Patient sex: M
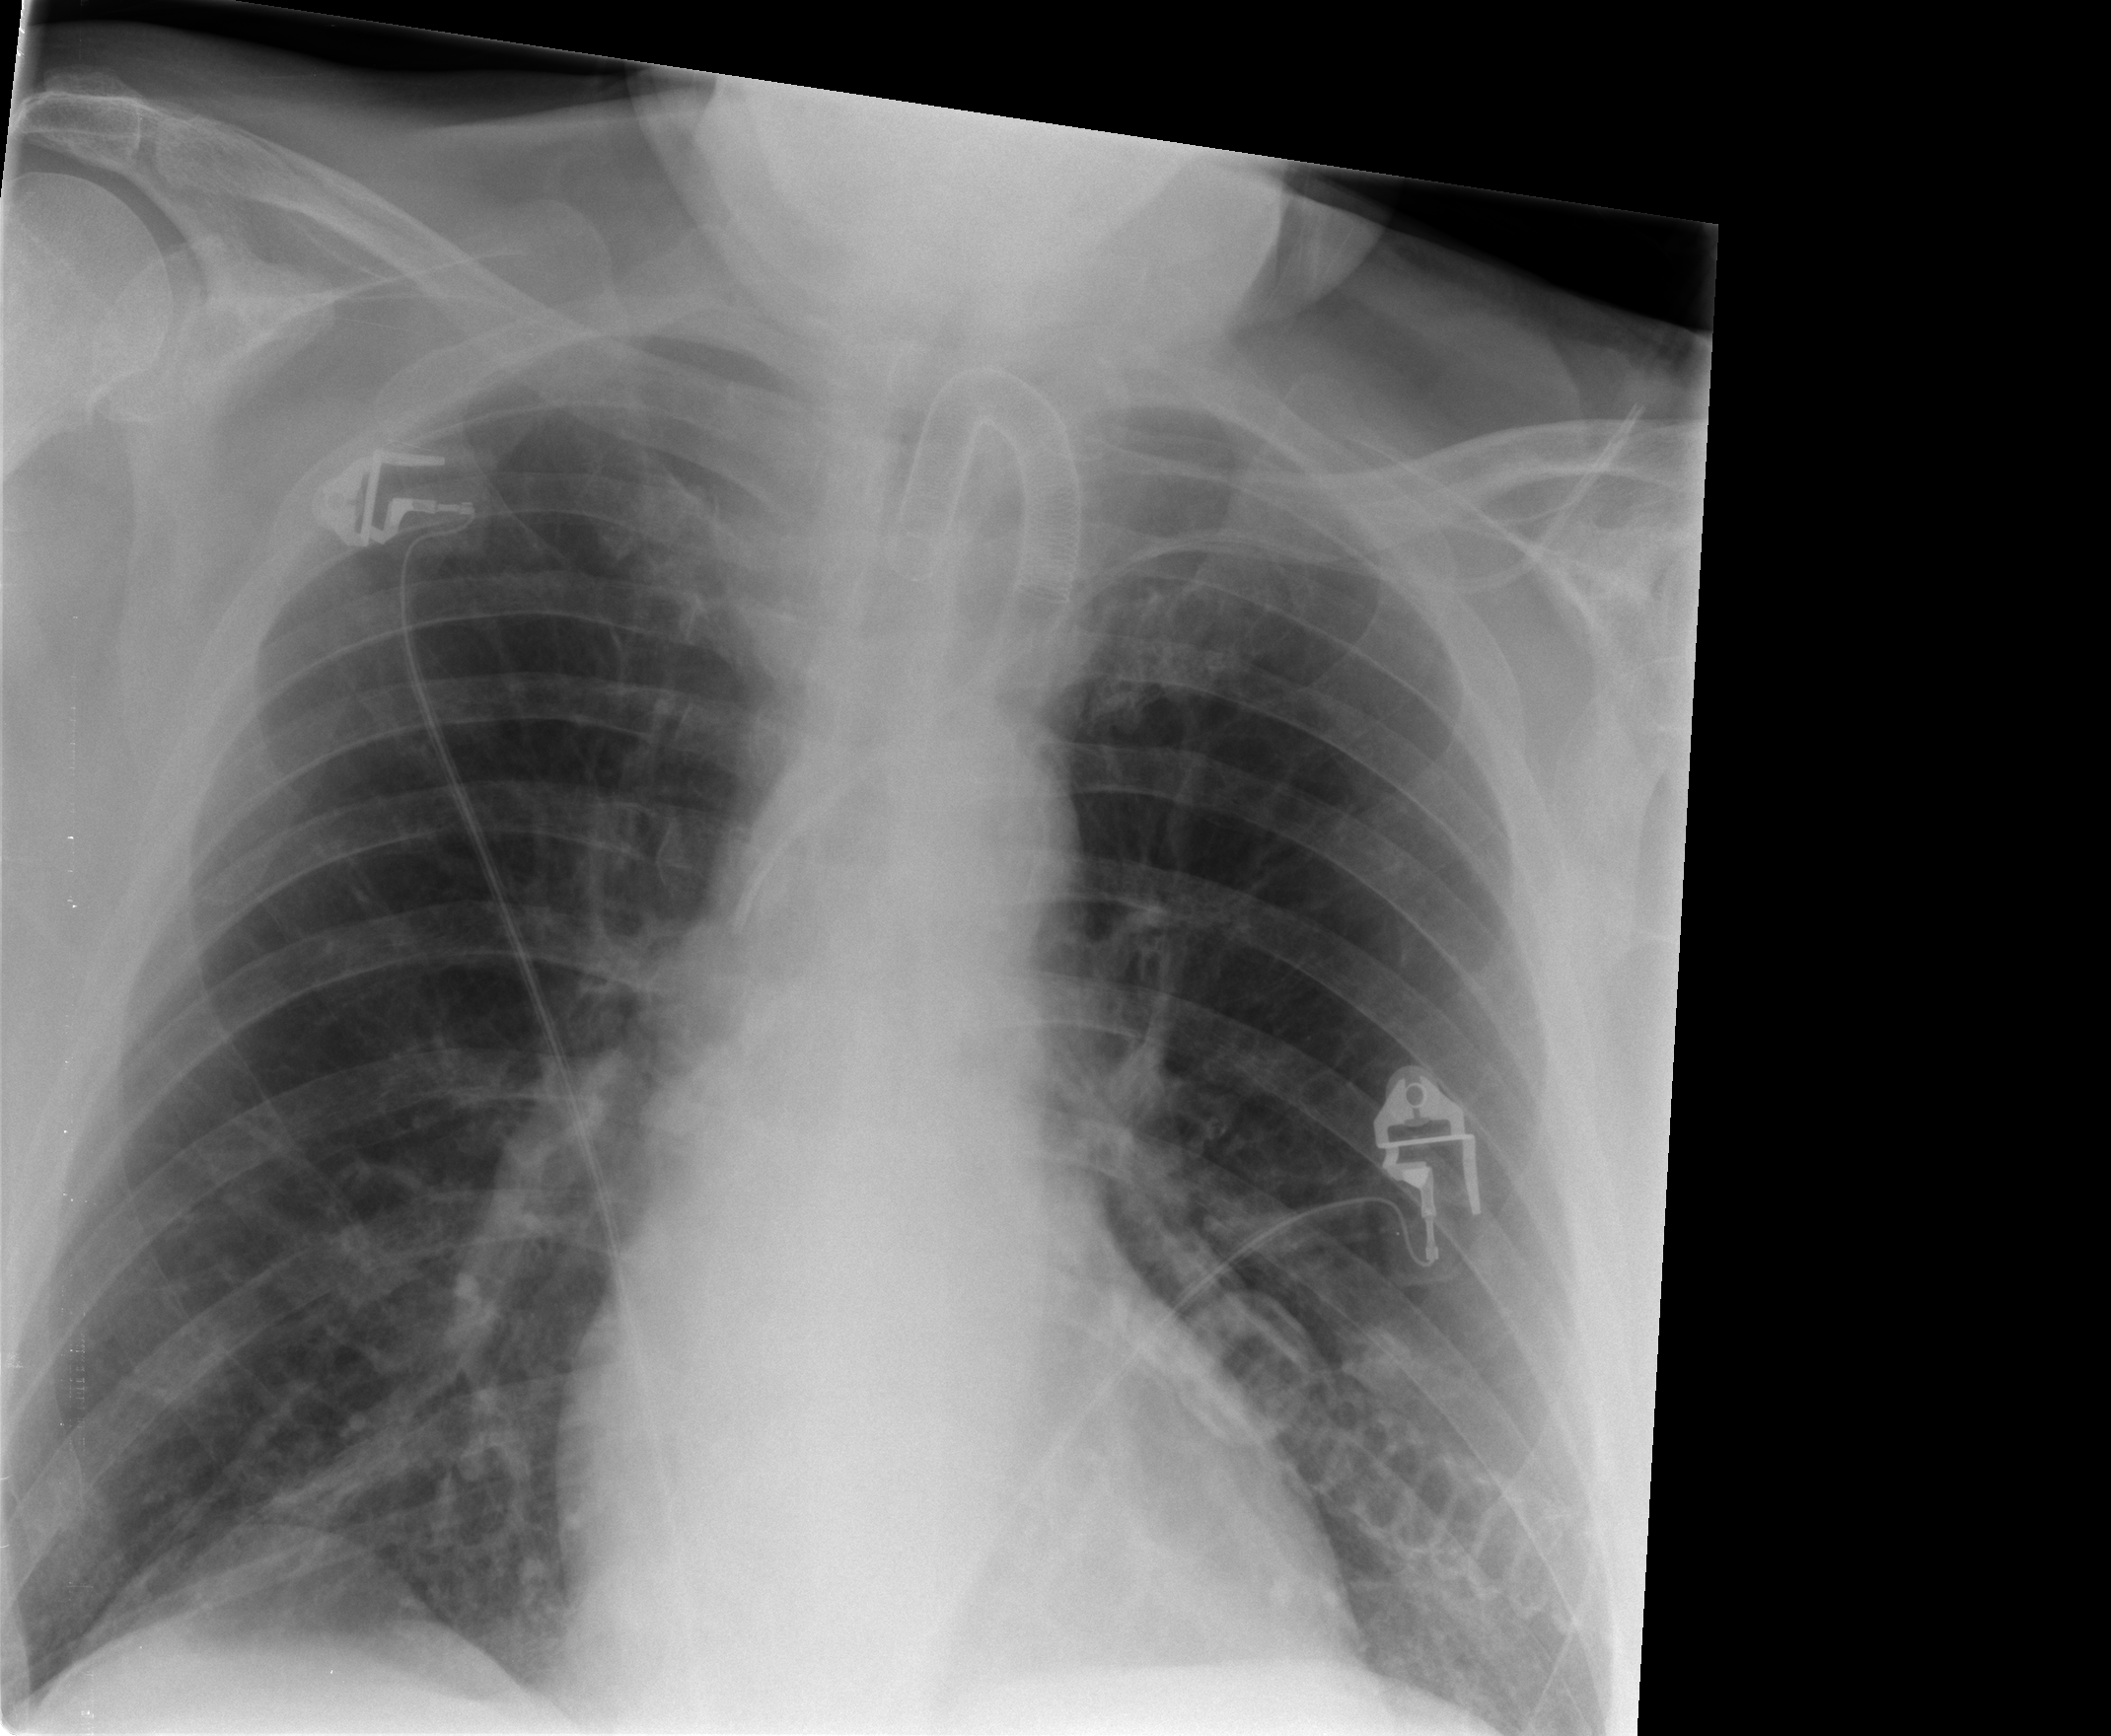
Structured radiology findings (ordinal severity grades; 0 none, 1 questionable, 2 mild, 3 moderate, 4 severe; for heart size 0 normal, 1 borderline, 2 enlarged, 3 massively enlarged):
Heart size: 0
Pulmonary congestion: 0
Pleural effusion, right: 0
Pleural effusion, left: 0
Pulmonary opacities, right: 1
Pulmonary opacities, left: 1
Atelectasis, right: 2
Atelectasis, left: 2